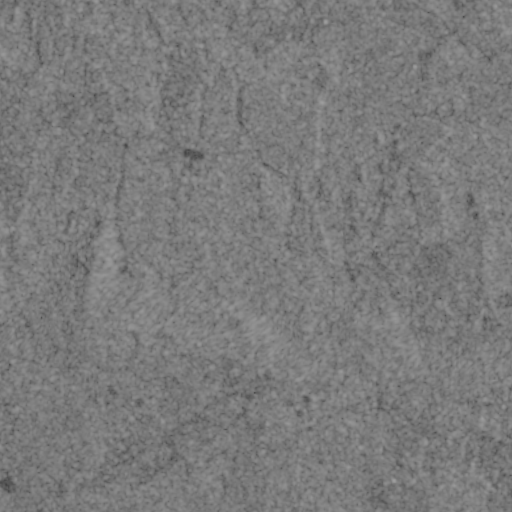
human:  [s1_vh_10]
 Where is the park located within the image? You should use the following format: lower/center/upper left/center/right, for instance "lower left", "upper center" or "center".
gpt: The park is located in the lower right of the image.
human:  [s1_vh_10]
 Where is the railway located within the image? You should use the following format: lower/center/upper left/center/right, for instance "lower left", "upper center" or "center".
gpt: The railway is located in the lower of the image.
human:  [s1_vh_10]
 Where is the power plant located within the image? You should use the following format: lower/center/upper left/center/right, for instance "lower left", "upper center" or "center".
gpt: There is no power plant in the image.

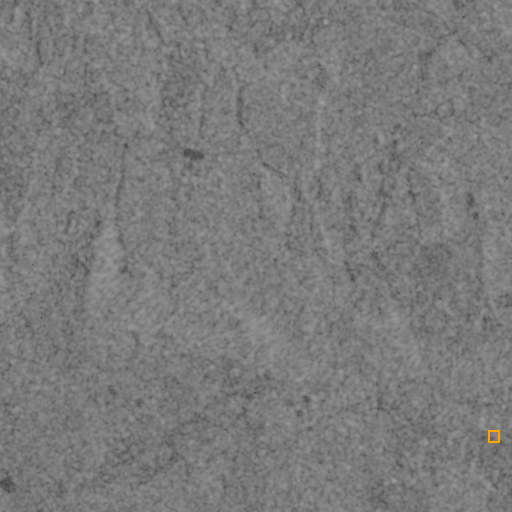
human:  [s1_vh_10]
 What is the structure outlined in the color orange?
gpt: The structure outlined in orange is a park.
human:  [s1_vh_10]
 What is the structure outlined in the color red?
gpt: There is no red outline.